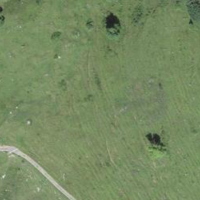
EUNIS habitat code: 24
Species observed at this site:
Saxifraga rotundifolia